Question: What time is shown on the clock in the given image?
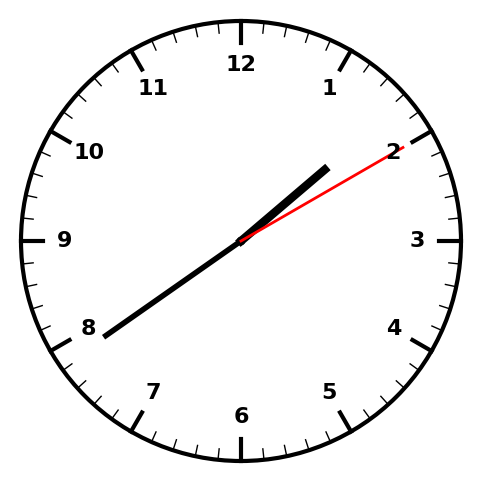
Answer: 01:39:10